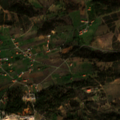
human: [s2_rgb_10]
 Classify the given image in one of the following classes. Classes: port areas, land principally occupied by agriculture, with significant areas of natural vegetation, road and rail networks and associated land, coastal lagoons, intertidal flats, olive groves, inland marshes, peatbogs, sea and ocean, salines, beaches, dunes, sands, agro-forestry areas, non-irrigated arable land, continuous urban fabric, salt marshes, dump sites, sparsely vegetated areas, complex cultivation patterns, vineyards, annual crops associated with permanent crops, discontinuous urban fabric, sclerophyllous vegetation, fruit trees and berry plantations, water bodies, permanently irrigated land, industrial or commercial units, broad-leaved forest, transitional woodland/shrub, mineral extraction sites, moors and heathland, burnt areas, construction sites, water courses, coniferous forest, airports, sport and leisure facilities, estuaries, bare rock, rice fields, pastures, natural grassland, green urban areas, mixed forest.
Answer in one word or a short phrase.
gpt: olive groves, complex cultivation patterns, land principally occupied by agriculture, with significant areas of natural vegetation, transitional woodland/shrub